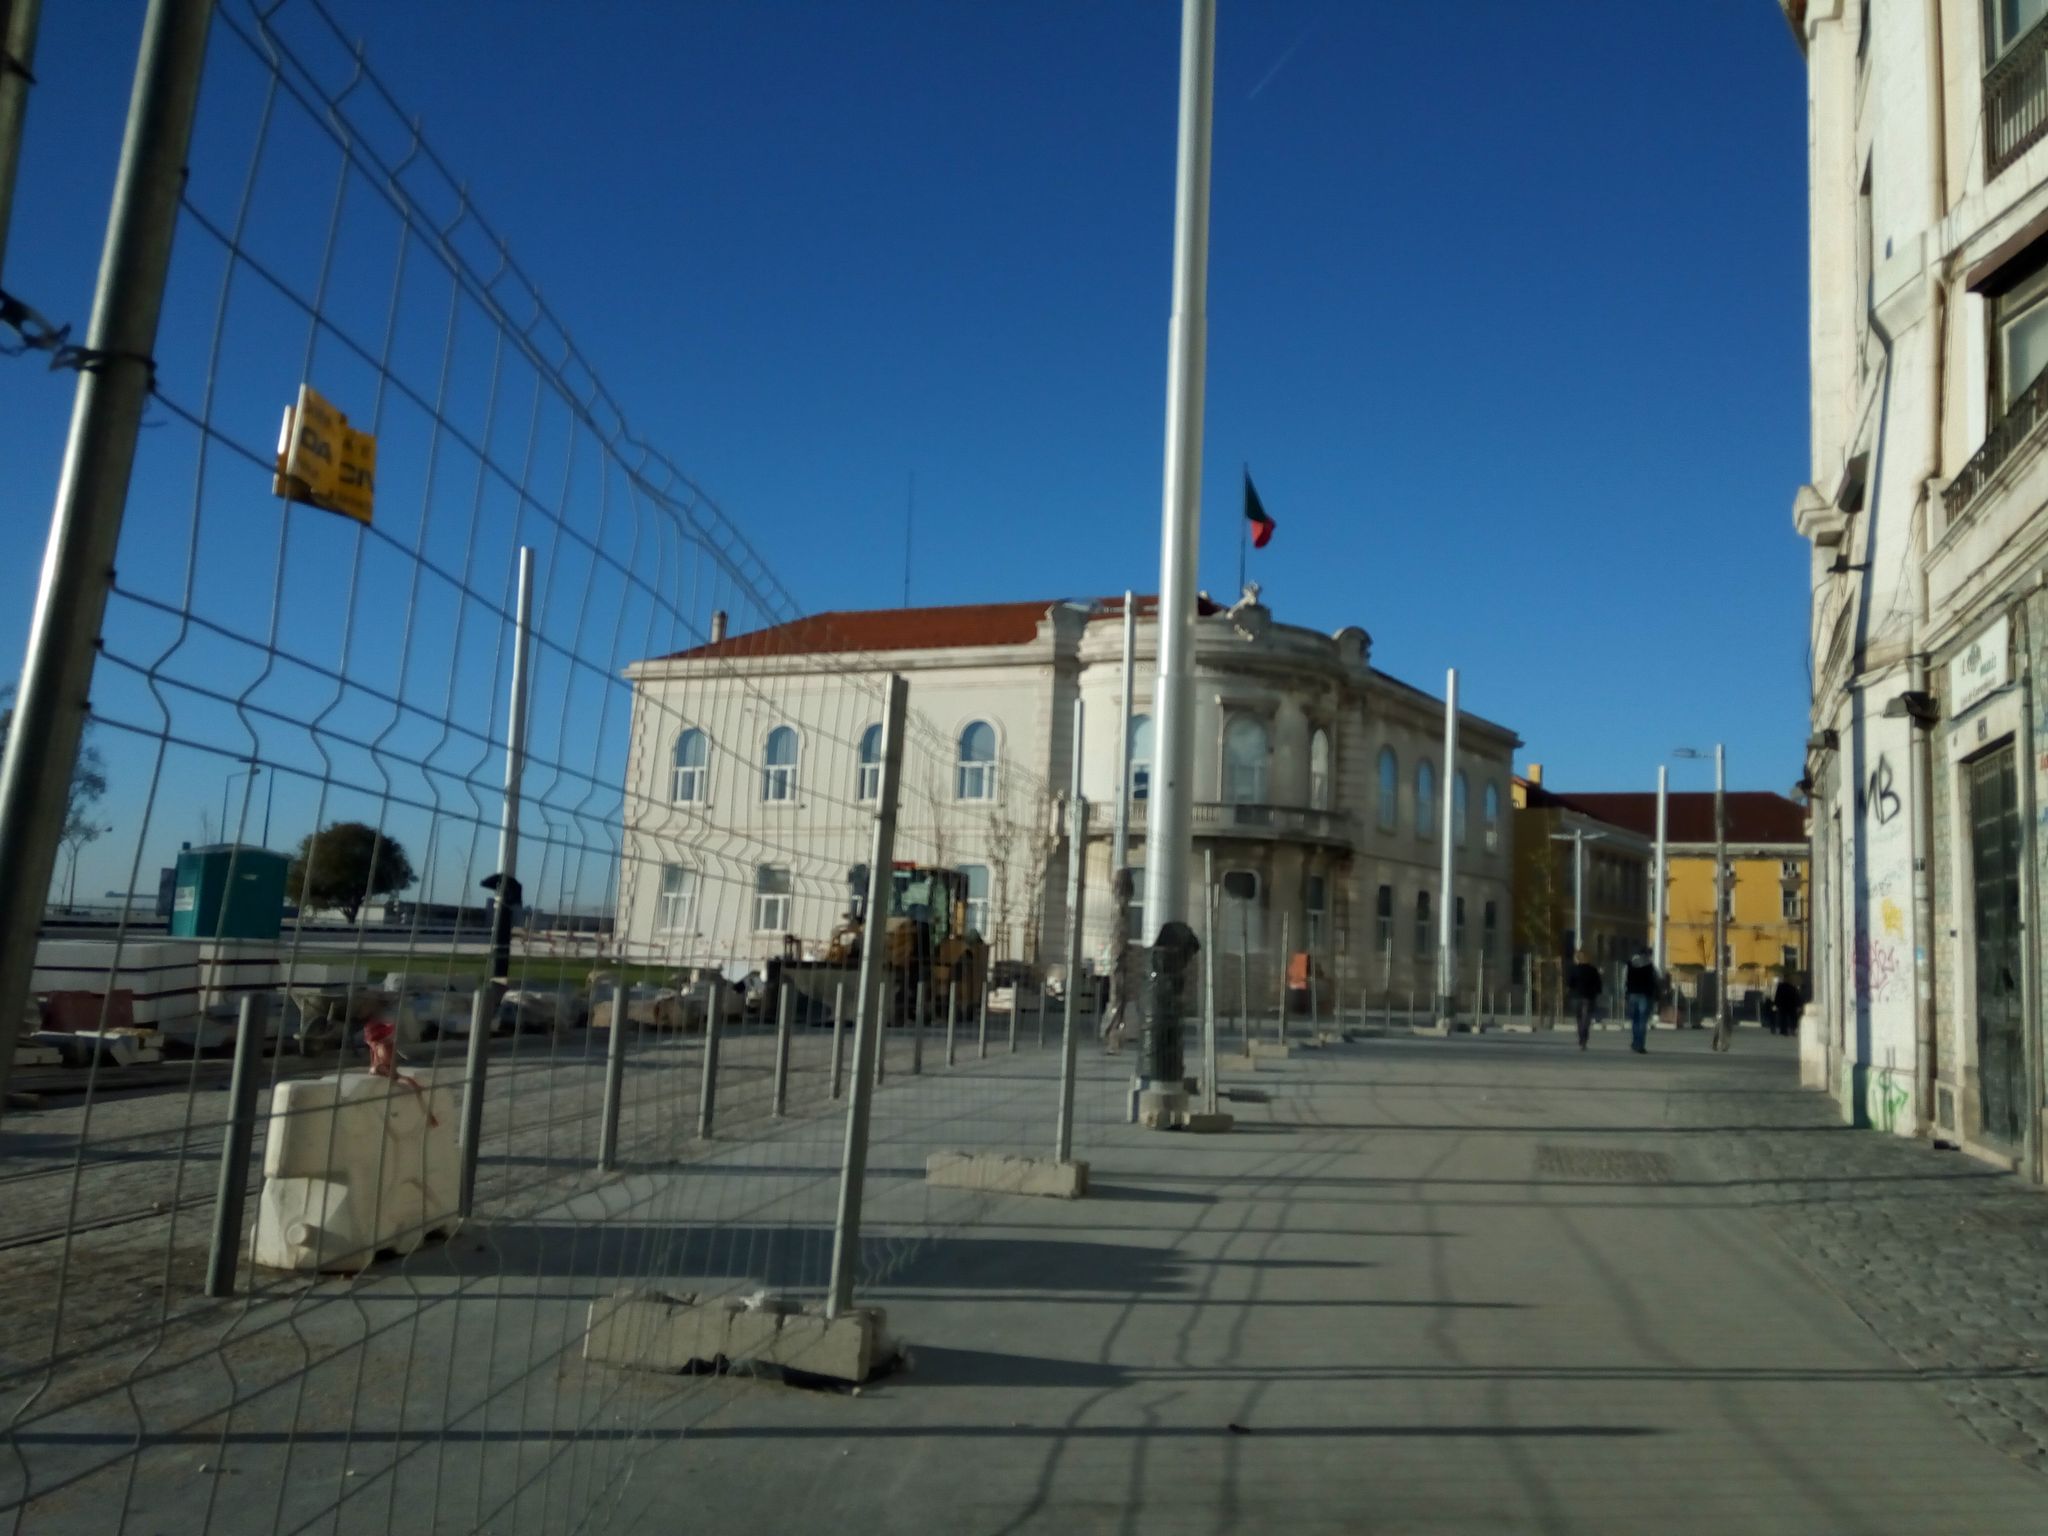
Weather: clear
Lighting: day
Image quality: good
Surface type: walking surface
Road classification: steps, footway, residential
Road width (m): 1.0
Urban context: urban centre
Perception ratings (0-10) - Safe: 2.91, Lively: 7.64, Beautiful: 6.78, Boring: 9, Depressing: 7.2, Wealthy: 6.22